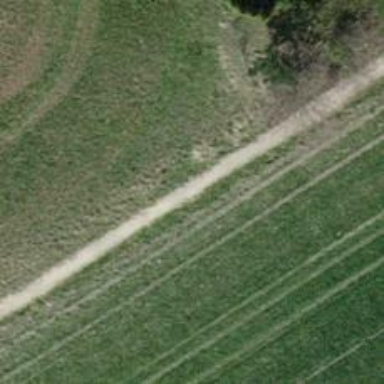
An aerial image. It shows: Path surfaced with fine gravel.